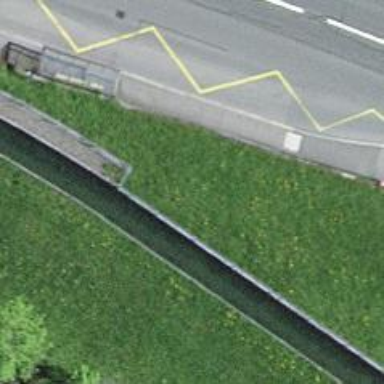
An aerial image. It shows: Canal.